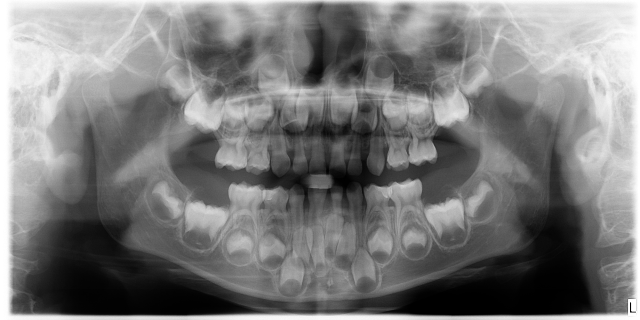
child